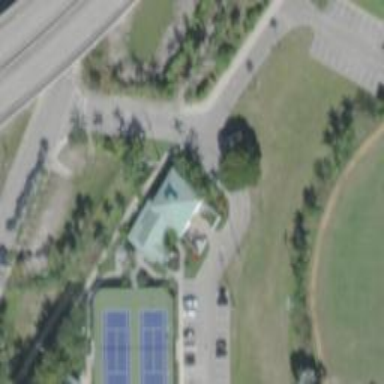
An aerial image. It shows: Sports center with tennis facility.